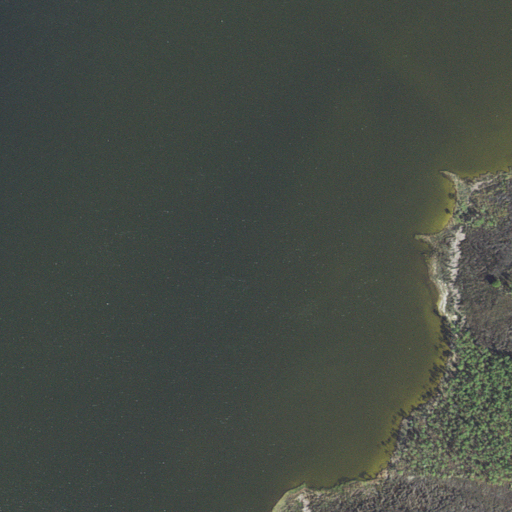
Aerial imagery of beach in North Carolina named Lupton Shore containing open water, herbaceous wetlands, evergreen forest, and woody wetlands